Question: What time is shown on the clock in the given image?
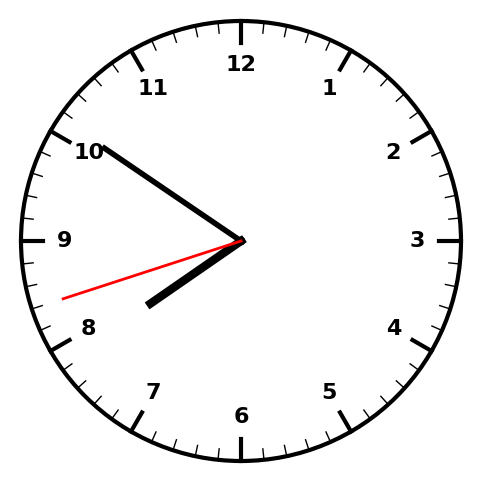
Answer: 07:50:42